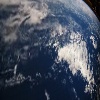
Label: cloud